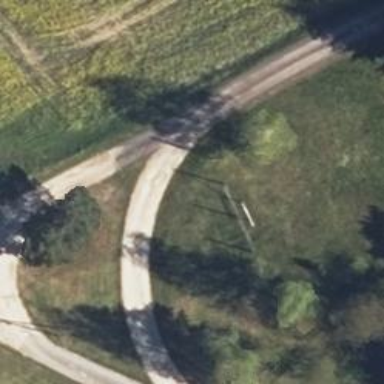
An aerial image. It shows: Smoothly paved residential road.